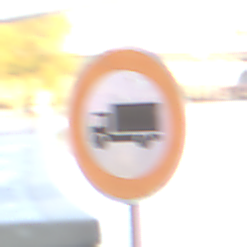
Verkehrszeichen: VerbotFuerKraftfahrzeugeUeberDreiKommaFuenfTonnen
Umgebung: Outdoor, Urban
Tageszeit: SunriseSunset
Wetter: PartlyCloudy
Licht: Natural
Jahreszeit: NotSpecified
Kontrast: MediumContrast